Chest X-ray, PA view. Patient: 72 years old, sex M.
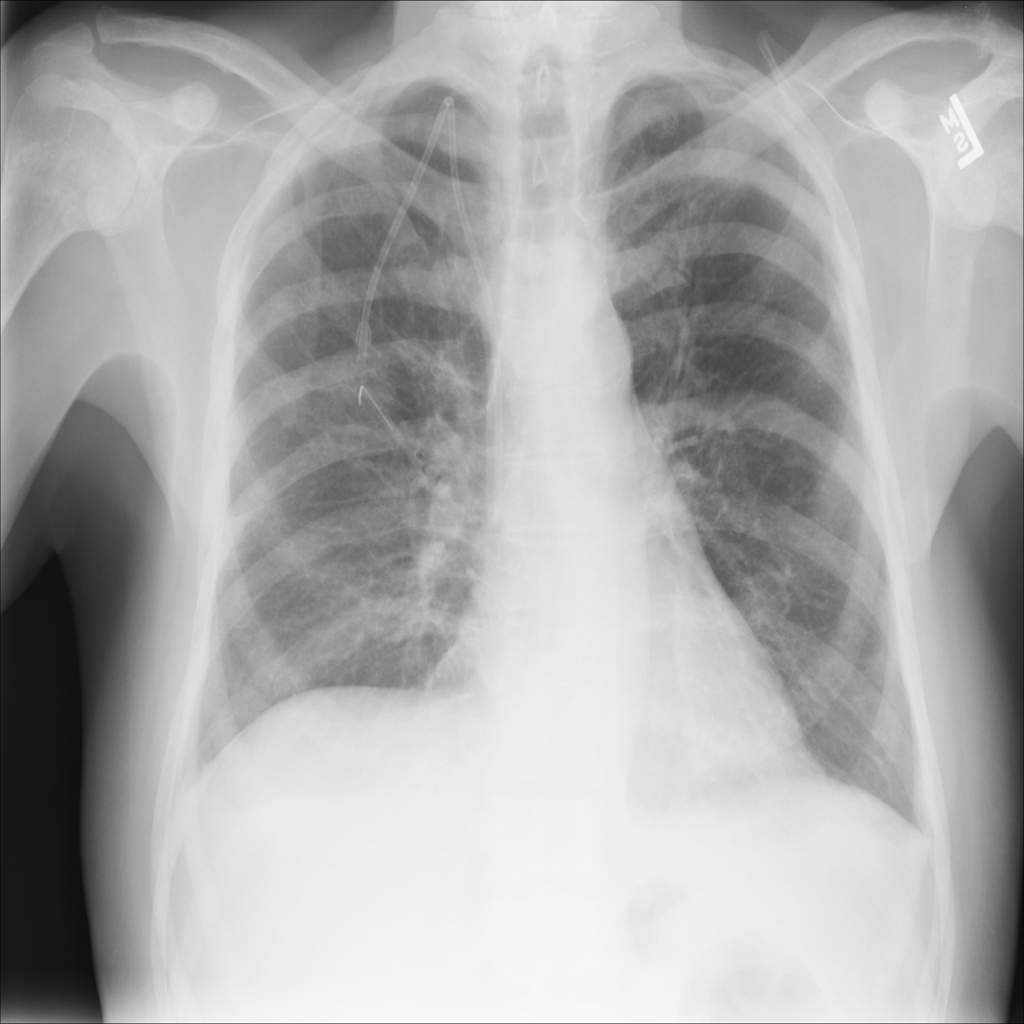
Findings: Effusion